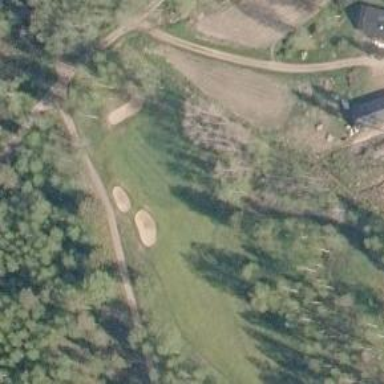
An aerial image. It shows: Golf hole.